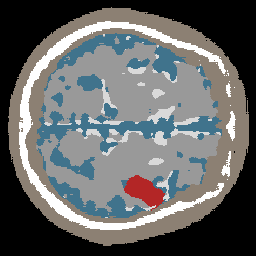
Label: lesion